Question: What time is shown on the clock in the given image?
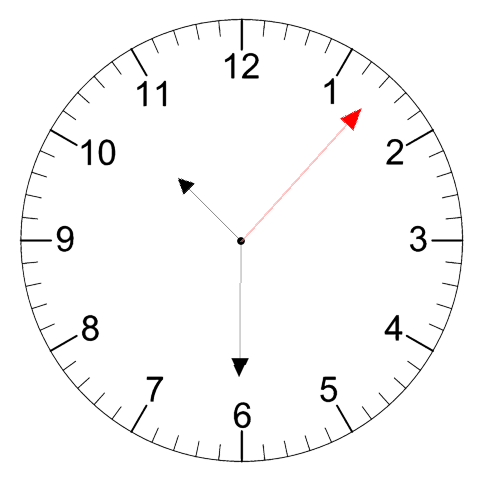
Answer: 10:30:07